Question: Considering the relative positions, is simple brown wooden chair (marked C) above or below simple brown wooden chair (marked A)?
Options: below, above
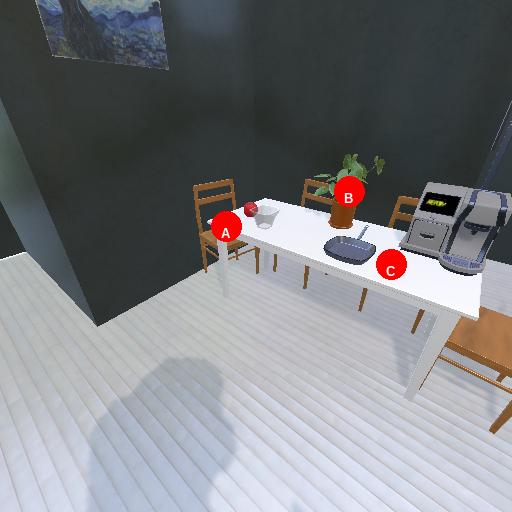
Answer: below